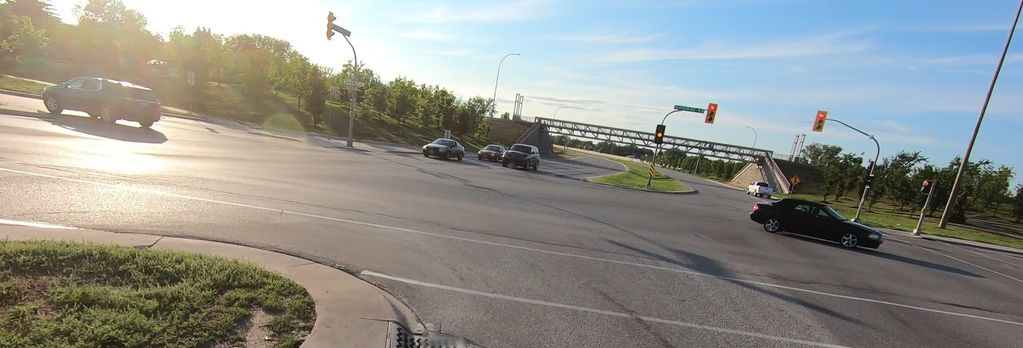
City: winnipeg